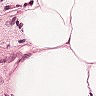
Metastatic tissue present: no